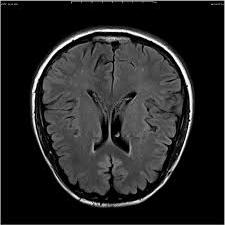
Label: notumor